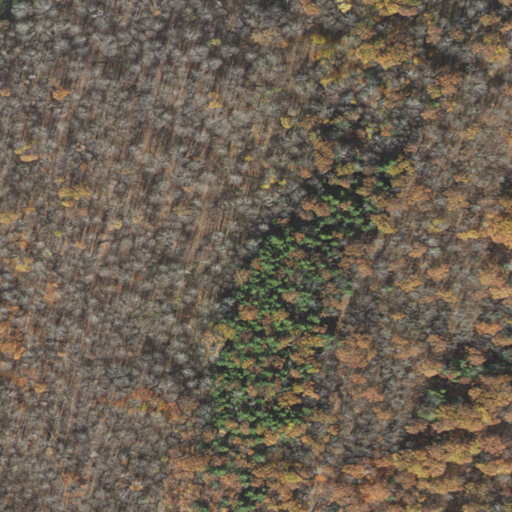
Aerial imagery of ridge(s) in Massachusetts named Deer Ridge containing mixed forest and deciduous forest